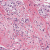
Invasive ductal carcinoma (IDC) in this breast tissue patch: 1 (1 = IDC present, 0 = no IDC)